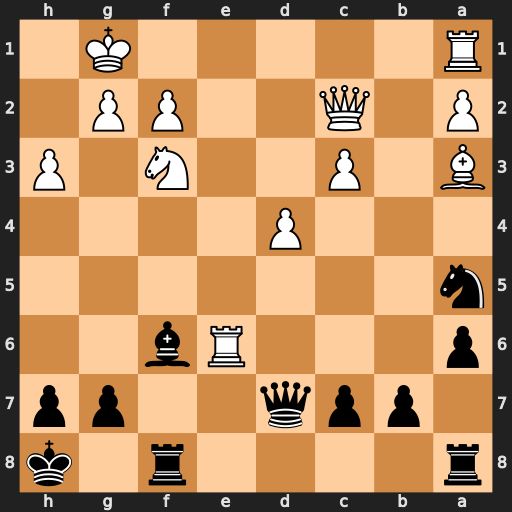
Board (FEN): r4r1k/1ppq2pp/p3Rb2/n7/3P4/B1P2N1P/P1Q2PP1/R5K1
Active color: b
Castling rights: -
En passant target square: -
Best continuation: Qxe6 Bxf8 Rxf8